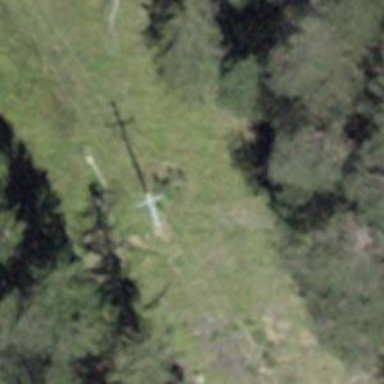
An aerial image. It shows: Minor power line.